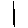
Label: line